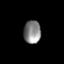
Tissue: lung
Cell type: Epithelial cells
Senescence score: 0.2297
Nuclear area (px): 380
Mean DAPI intensity: 134.782